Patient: sex M, age 48
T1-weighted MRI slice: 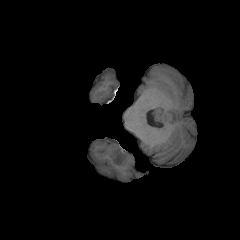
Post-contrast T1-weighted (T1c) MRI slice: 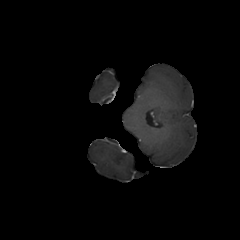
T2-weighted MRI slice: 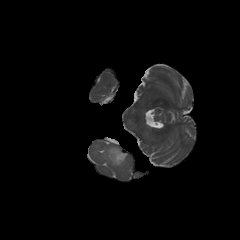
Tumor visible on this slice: yes
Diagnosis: Oligodendroglioma, IDH-mutant, 1p/19q-codeleted
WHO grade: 2